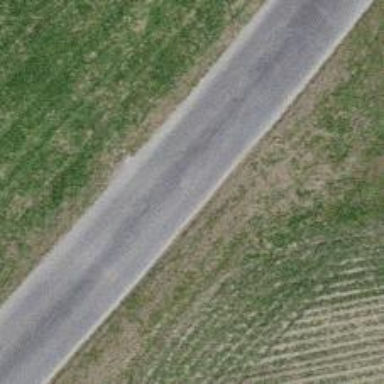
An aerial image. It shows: Smoothly paved residential road.